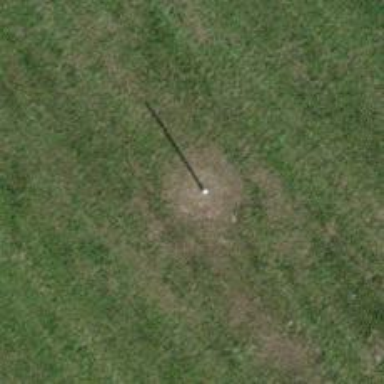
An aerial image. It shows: Power pole.